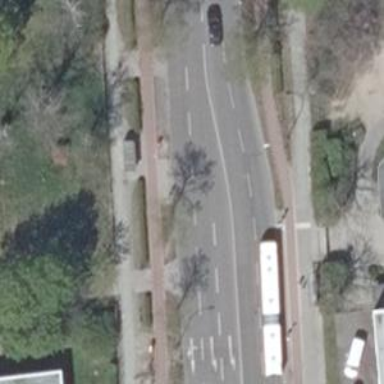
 featuring sidewalks on both sides and cycle track."